Question: So I currently have a triangle mesh (made with bezier curves) that can be changed dynamically. The problem I am facing is trying to figure out which triangles to actually render based on where the camera is at. The camera always looks towards the origin (0,0,0) so I am finding each triangle's normal and taking it's dotproduct with my camera vector. Then, based on the result, determining if the triangle should be "visible" or not.
The following is the code I am using for the calculations:
'''
void bezier_plane()
{
for (int i = 0; i < 20; i++) {
for (int j = 0; j < 20; j++) {
grid[i][j].x = 0;
grid[i][j].y = 0;
grid[i][j].z = 0;
}
}
//Creates the grid using bezier calculation
CalcBezier();
for (int i = 0; i < 19; i++) {
for (int j = 0; j < 19; j++) {
Vector p1, p2, p3, normal;
p1.x = grid[i+1][j+1].x - grid[i][j].x; p1.y = grid[i+1][j+1].y - grid[i][j].y; p1.z = grid[i+1][j+1].z - grid[i][j].z;
p2.x = grid[i+1][j].x - grid[i][j].x; p1.y = grid[i+1][j].y - grid[i][j].y; p1.z = grid[i+1][j].z - grid[i][j].z;
normal = CalcNormal(p2, p1);
double first = dotproduct(normal, Camera);
p3.x = grid[i][j+1].x - grid[i][j].x; p3.y = grid[i][j+1].y - grid[i][j].y; p3.z = grid[i][j+1].z - grid[i][j].z;
normal = CalcNormal(p1, p3);
double second = dotproduct(normal, Camera);
if (first < 0 && second < 0) {
glPolygonMode(GL_FRONT_AND_BACK, GL_LINE);
glColor3f(0, 1, 0);
glBegin(GL_TRIANGLE_STRIP);
glVertex3f(grid[i][j].x, grid[i][j].y, grid[i][j].z);
glVertex3f(grid[i][j+1].x, grid[i][j+1].y, grid[i][j+1].z);
glVertex3f(grid[i+1][j].x, grid[i+1][j].y, grid[i+1][j].z);
glVertex3f(grid[i+1][j+1].x, grid[i+1][j+1].y, grid[i+1][j+1].z);
glEnd();
} else if (first < 0 && second > 0) {
glPolygonMode(GL_FRONT_AND_BACK, GL_LINE);
glColor3f(0, 1, 0);
glBegin(GL_TRIANGLE_STRIP);
glVertex3f(grid[i][j].x, grid[i][j].y, grid[i][j].z);
glVertex3f(grid[i+1][j].x, grid[i+1][j].y, grid[i+1][j].z);
glVertex3f(grid[i+1][j+1].x, grid[i+1][j+1].y, grid[i+1][j+1].z);
glEnd();
} else if (first > 0 && second < 0) {
glPolygonMode(GL_FRONT_AND_BACK, GL_LINE);
glColor3f(0, 1, 0);
glBegin(GL_TRIANGLE_STRIP);
glVertex3f(grid[i][j].x, grid[i][j].y, grid[i][j].z);
glVertex3f(grid[i][j+1].x, grid[i][j+1].y, grid[i][j+1].z);
glVertex3f(grid[i+1][j+1].x, grid[i+1][j+1].y, grid[i+1][j+1].z);
glEnd();
}
}
}
}
'''
Here is CalcNormal:
'''
Vector CalcNormal(Vector p1, Vector p2)
{
Vector normal;
normal.x = (p1.y * p2.z) - (p1.z * p2.y);
normal.y = (p1.z * p2.x) - (p1.x * p2.z);
normal.z = (p1.x * p2. y) - (p1.y * p2.x);
return normal;
}
double dotproduct(Vector normal, Vector Camera)
{
return (normal.x * Camera.x + normal.y * Camera.y + normal.z + Camera.z);
}
'''
Right now, my code gives this result. The part circled in red should NOT be displayed (I believe, the triangles in back).

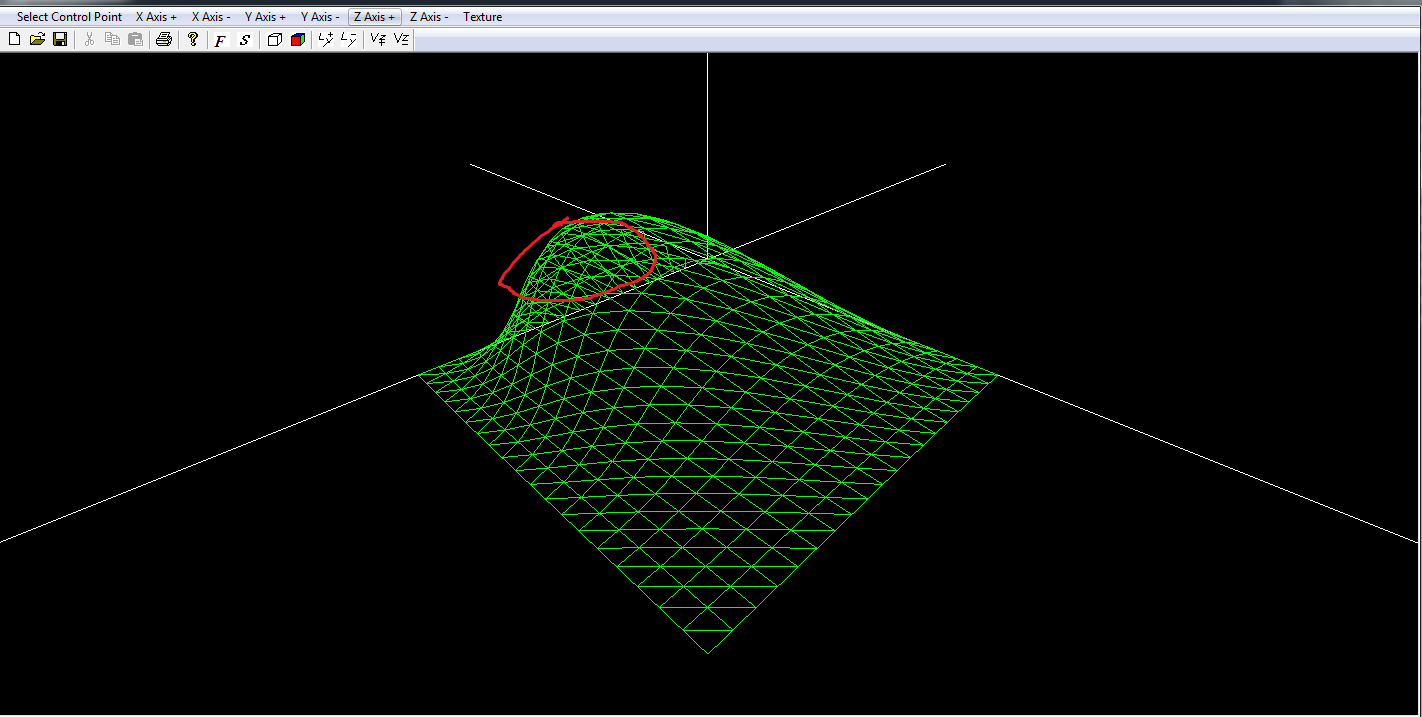
Answer: Your approach of testing the normals will still have visual artifacts, because triangles facing the camera could be obscured. Imagine if that bulge were at the corner closest to the camera.
You will also have triangles that are partially visible and partially obscured.
A solution that would work on the pixel level would be:
- 'glEnable(GL_DEPTH_TEST)'- - -